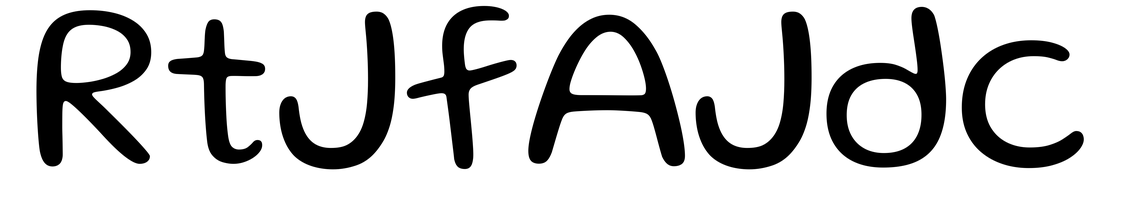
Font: Gluten_Light